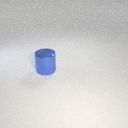
large blue metal cylinder